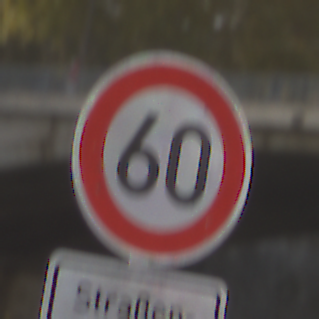
Verkehrszeichen: Geschwindigkeit60
Zusatzzeichen unten: HinweiseAufGefahrenDurchVerbaleAngabe3
Umgebung: Outdoor, Suburban
Tageszeit: MorningAfternoon
Wetter: PartlyCloudy
Licht: Natural
Jahreszeit: NotSpecified
Kontrast: HighContrast